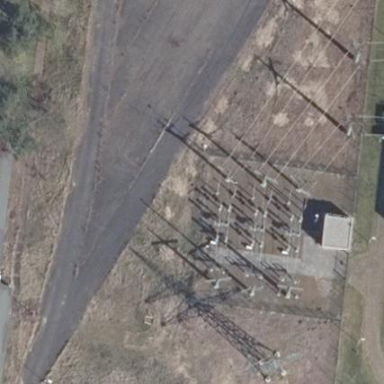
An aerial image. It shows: Outdoor substation at the transmission level.